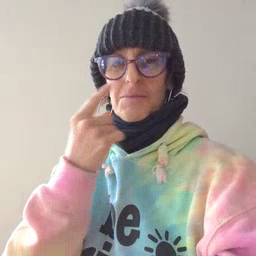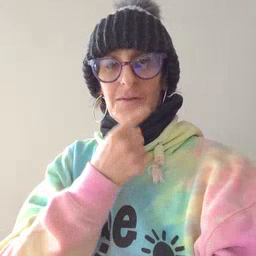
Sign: mouth